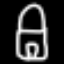
Label: clock